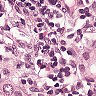
Metastatic tissue present: yes